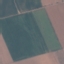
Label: AnnualCrop